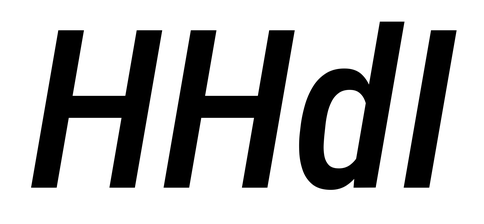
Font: Roboto-Italic_Condensed_Medium_Italic